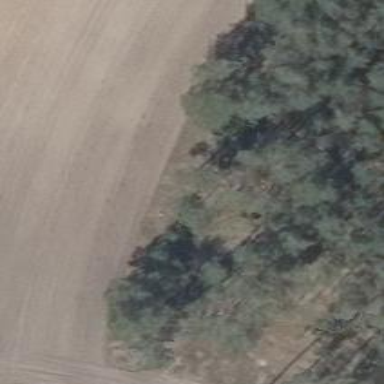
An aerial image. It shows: Hunting stand.